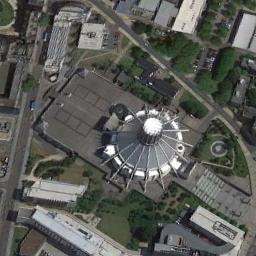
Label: church